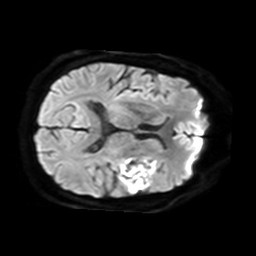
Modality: TRACE
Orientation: axial
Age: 54
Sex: male
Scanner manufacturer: philips
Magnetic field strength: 3 T
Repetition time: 3.078 s
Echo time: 0.076 s